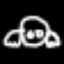
Label: frog